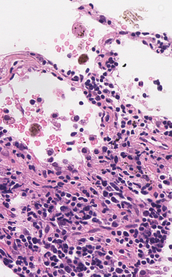
Tumor epithelial tissue: no
Tumor-associated stroma tissue: yes
Normal tissue: no